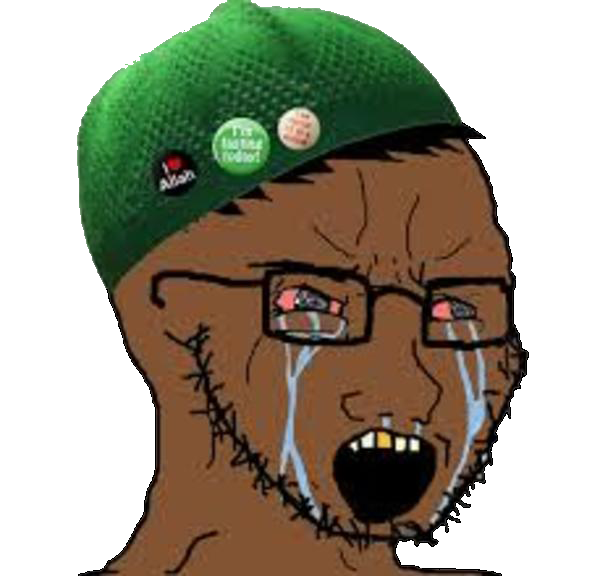
Label: 5_Soyjak